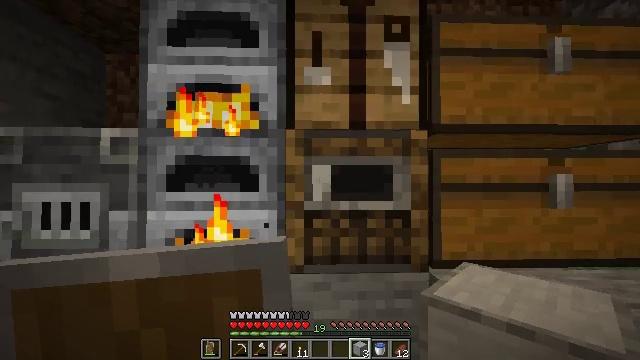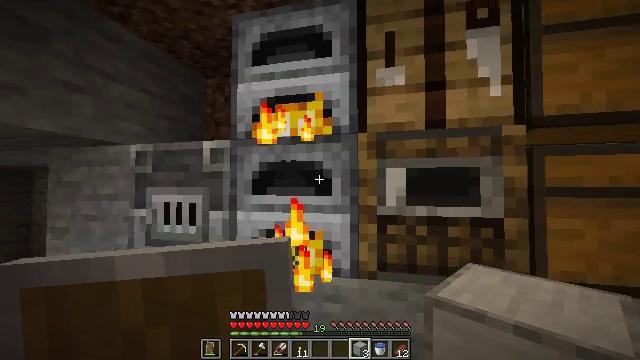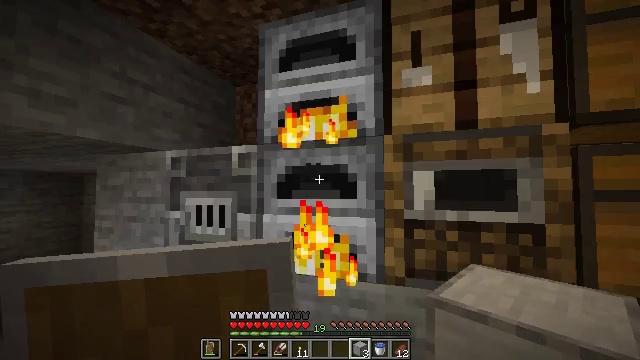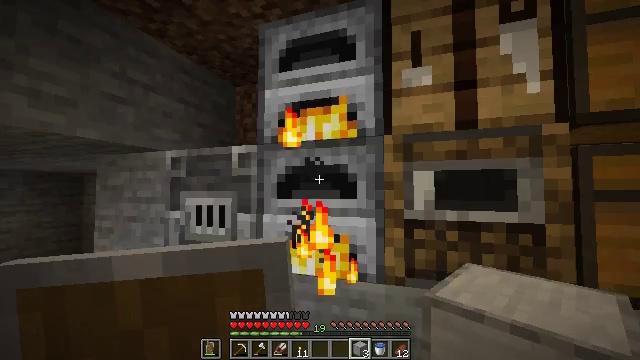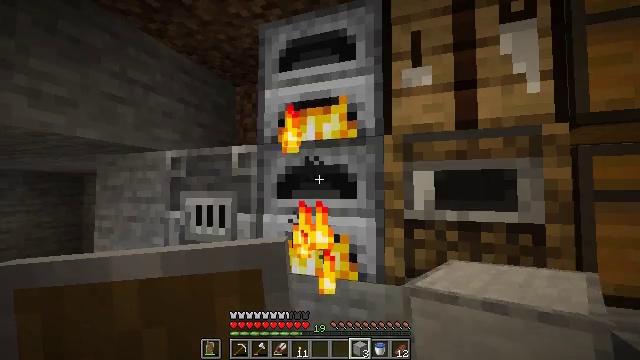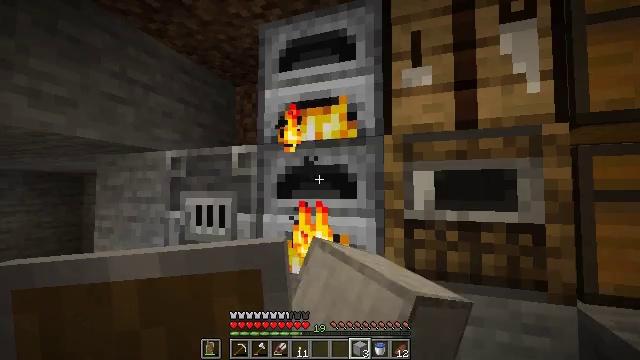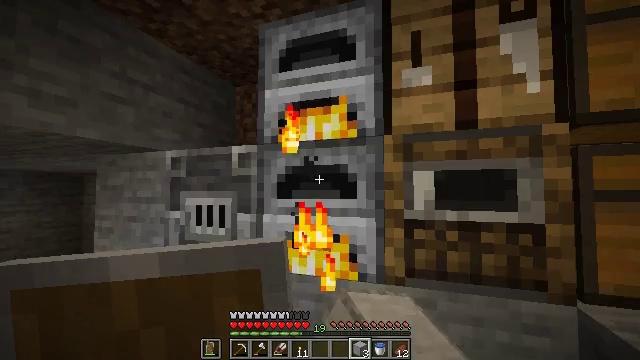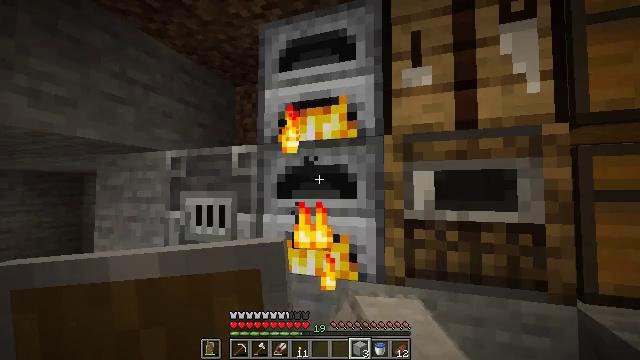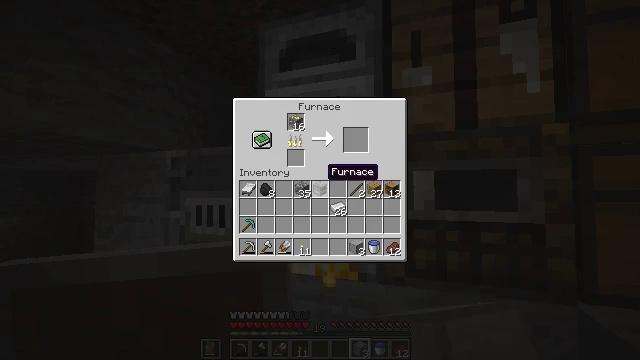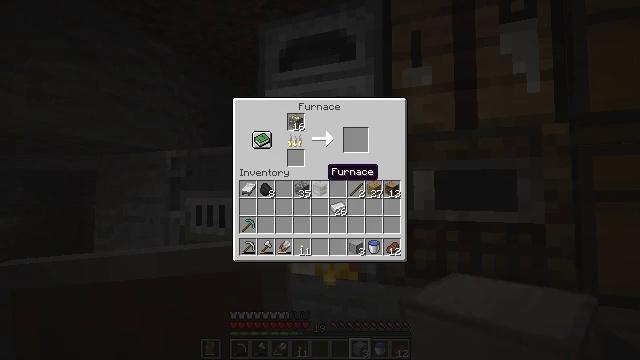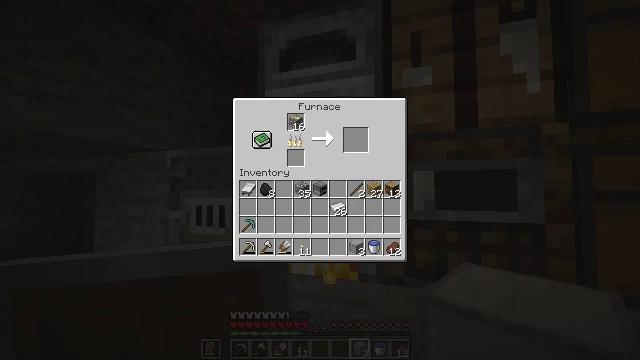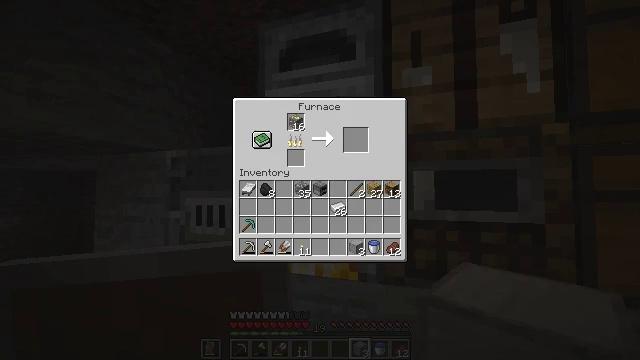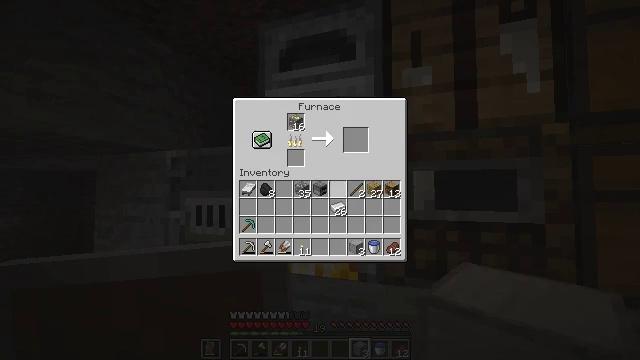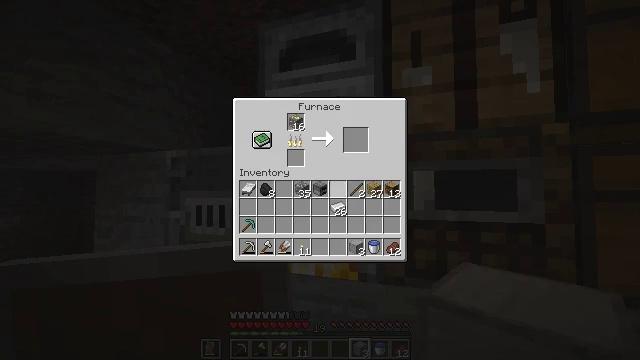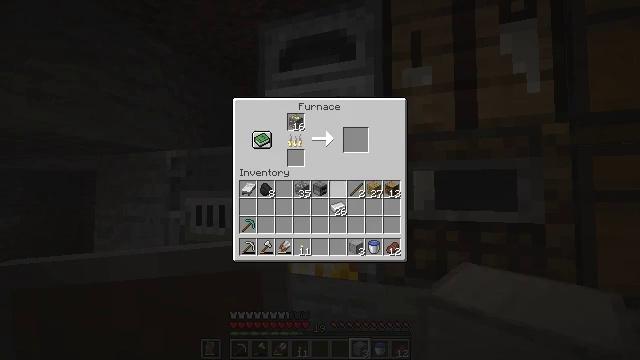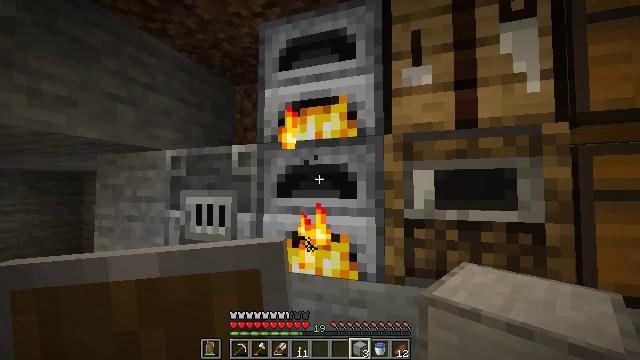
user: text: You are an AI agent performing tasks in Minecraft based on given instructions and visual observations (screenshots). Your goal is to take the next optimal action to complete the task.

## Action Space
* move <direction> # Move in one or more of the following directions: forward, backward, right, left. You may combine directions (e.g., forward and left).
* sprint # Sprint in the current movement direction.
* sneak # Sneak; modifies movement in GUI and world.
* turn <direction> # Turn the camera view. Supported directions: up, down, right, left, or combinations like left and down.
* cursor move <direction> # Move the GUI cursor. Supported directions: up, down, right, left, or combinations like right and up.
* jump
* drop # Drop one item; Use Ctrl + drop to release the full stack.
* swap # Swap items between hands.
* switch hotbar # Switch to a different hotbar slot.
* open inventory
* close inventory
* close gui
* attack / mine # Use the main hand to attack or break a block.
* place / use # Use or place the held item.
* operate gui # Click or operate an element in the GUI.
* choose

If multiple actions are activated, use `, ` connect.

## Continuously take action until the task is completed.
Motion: motion action
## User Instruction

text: Craft a blast furnace.
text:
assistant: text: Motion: turn left
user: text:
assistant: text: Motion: turn left
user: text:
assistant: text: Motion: use / place
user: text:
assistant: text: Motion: use / place
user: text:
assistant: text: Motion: use / place
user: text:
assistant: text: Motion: no_op
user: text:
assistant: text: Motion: no_op
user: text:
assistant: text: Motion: open gui
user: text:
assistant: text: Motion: no_op
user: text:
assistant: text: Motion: no_op
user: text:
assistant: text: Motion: no_op
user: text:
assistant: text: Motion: cursor move down
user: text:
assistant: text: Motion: no_op
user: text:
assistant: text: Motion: no_op
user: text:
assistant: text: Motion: no_op
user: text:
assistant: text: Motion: close gui
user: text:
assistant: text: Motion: turn left
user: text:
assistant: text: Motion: turn left
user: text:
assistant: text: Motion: turn left
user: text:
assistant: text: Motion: use / place
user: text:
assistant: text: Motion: use / place
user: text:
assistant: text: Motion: use / place
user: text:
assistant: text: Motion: no_op
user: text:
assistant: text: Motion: sneak
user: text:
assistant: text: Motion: sneak, open gui
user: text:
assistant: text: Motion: sneak
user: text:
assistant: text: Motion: sneak, cursor move left and down
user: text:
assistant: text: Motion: sneak
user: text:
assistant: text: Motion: sneak
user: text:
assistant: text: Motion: sneak